Question: I have a header file called 'custom_types.h' that was working fine until now. I have a few enums declared in it and there is no implementation file with the same name.
These are the two declarations in the file:
'''
enum playback_type {
NOTE_PB,
SONG_PB
};
enum note_name {
C_REG = 1,
C_SHARP = 2,
D_REG = 3
};
'''
Now for some reason I'm getting 'conflicting declaration errors' (<URL>:

You guys have any idea why this is happening? I don't understand how a single definition can be conflicting.
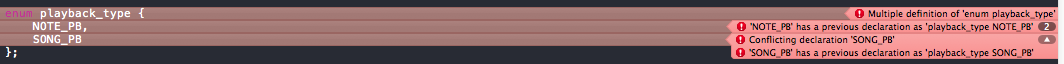
Answer: Use guards:
'''
//custom_types.h
#ifndef custom_types_h //this is called guard!
#define custom_types_h
enum playback_type {
NOTE_PB,
SONG_PB
};
enum note_name {
C_REG = 1,
C_SHARP = 2,
D_REG = 3
};
#endif //dont forget this line!
'''
Such guards ensure that the of the header file will be included once in one translation unit (TU).
If your compiler supports (modern compilers support this), you could use '#pragma once' as:
'''
//custom_types.h
#pragma once //it ensures that the content of this header will be
//included once in one translation unit
enum playback_type {
NOTE_PB,
SONG_PB
};
enum note_name {
C_REG = 1,
C_SHARP = 2,
D_REG = 3
};
'''